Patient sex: F
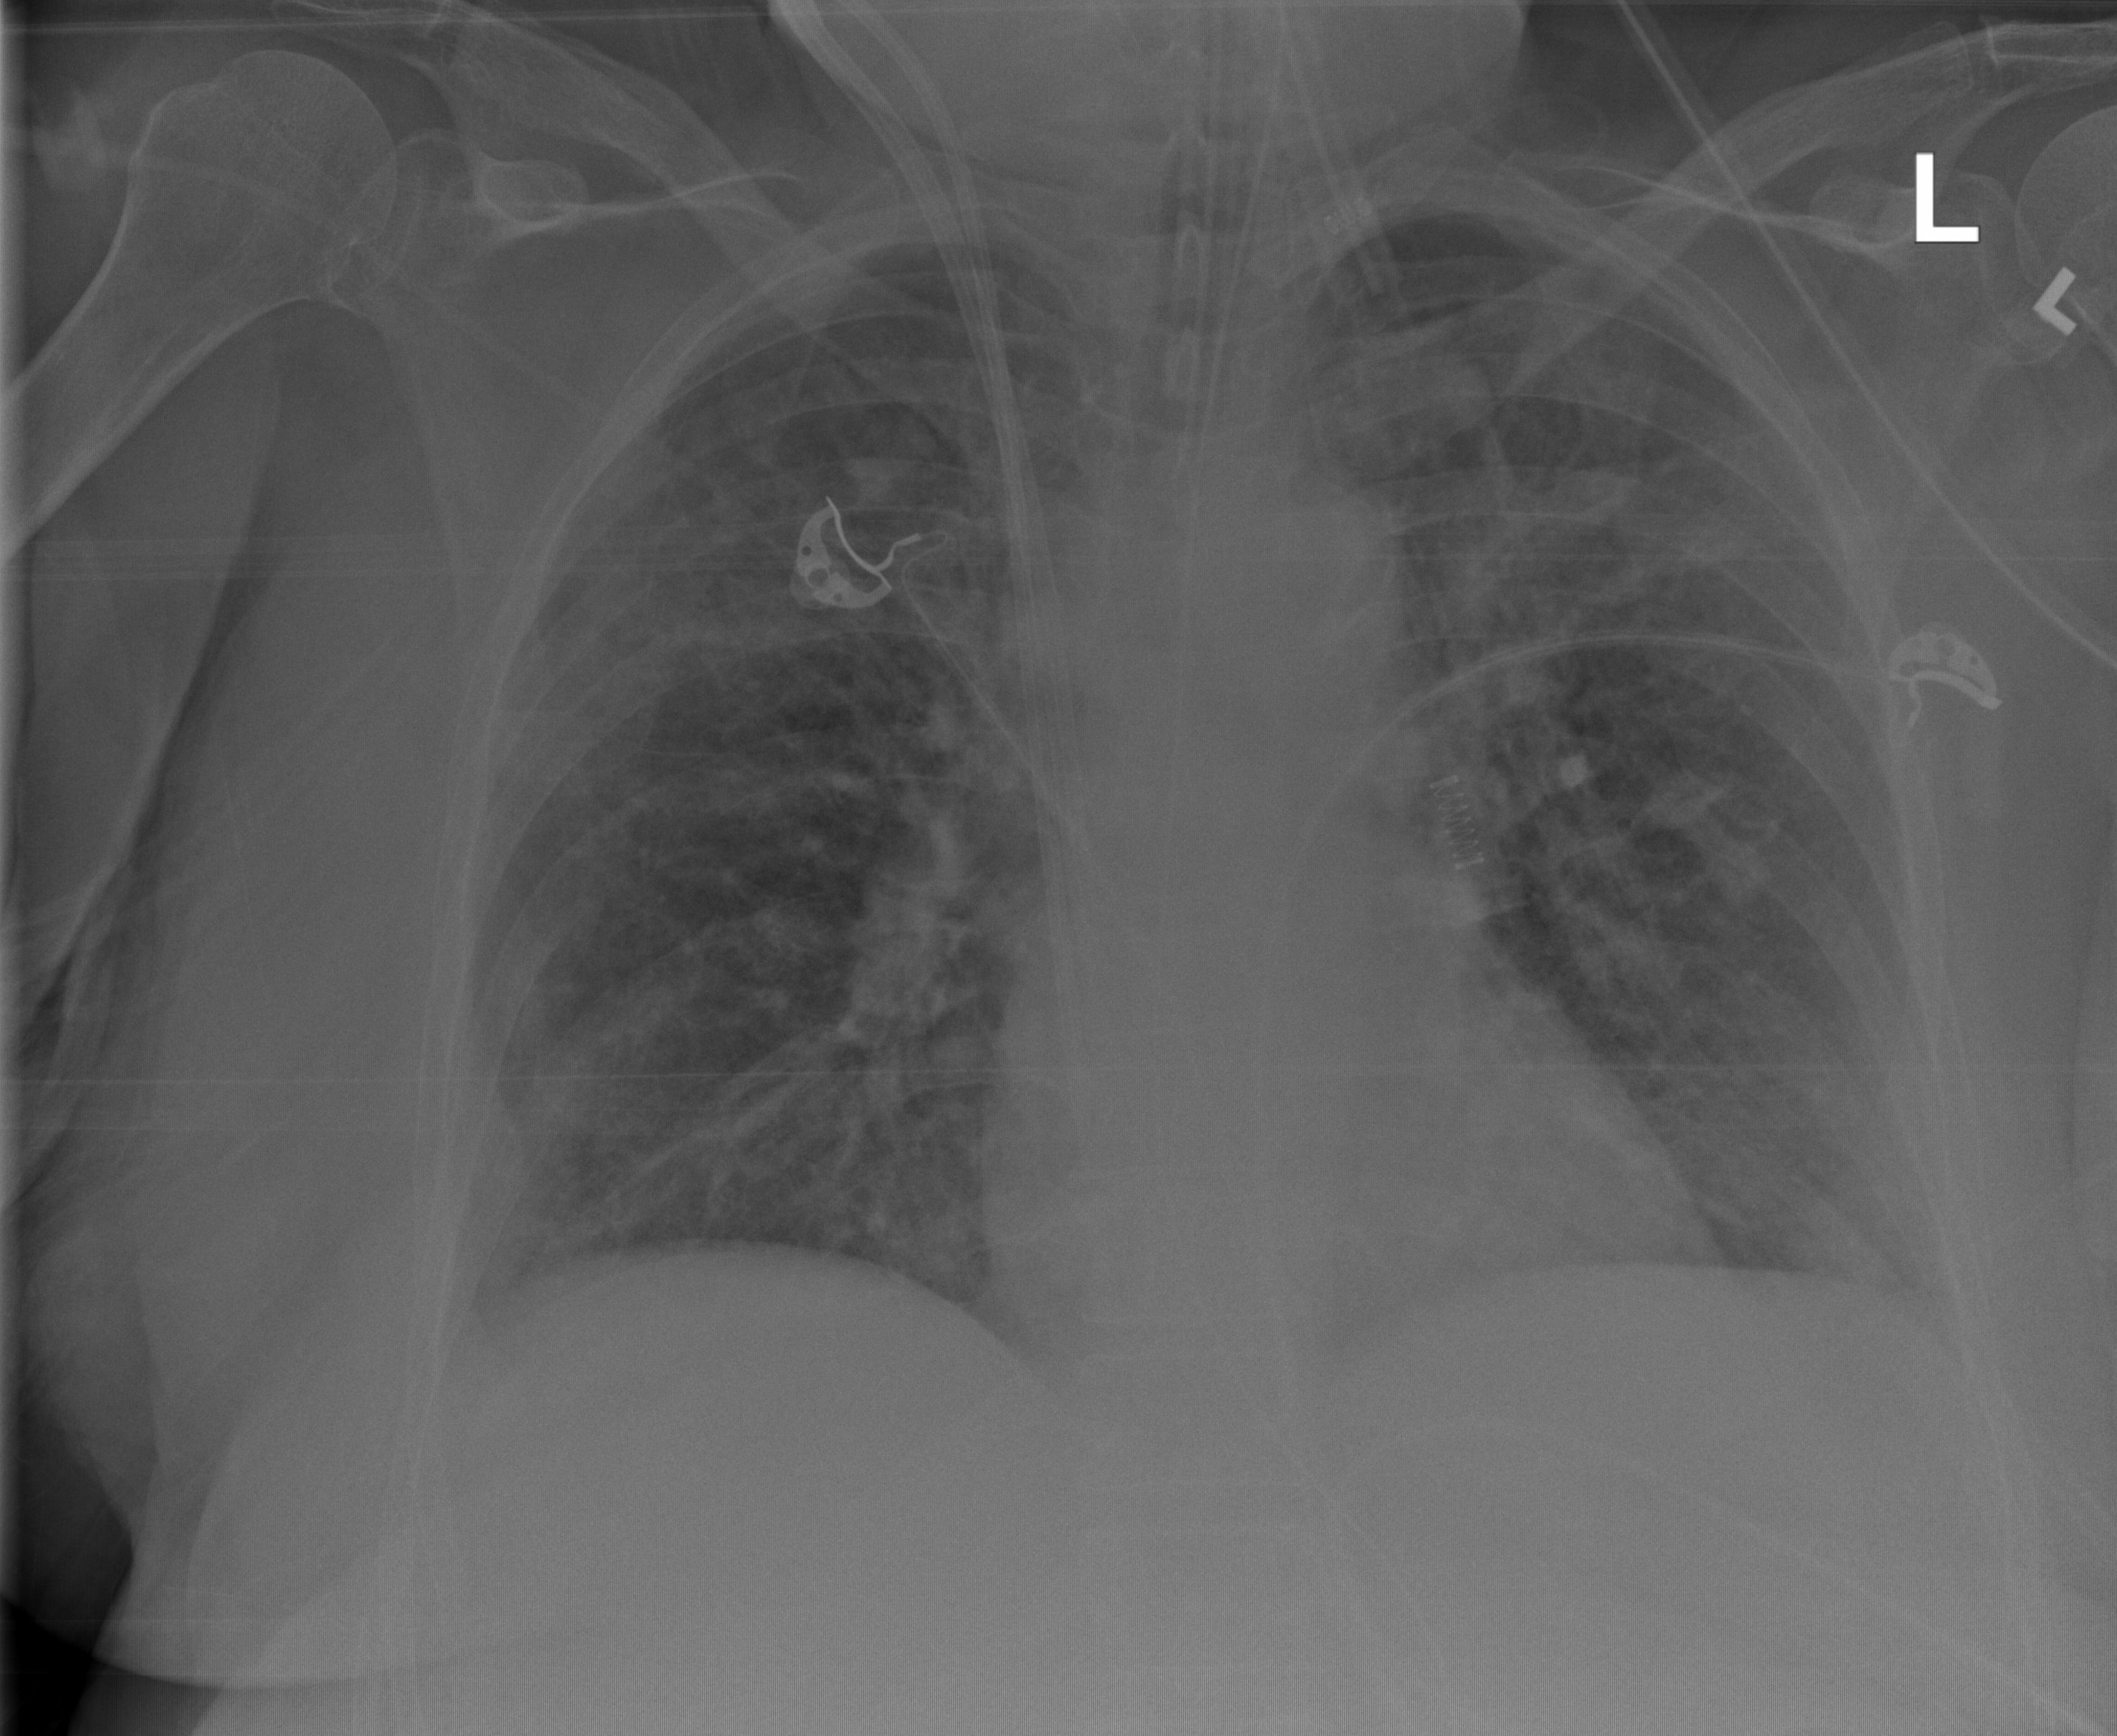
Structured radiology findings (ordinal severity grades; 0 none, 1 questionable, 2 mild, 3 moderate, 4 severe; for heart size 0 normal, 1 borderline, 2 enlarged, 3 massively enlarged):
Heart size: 0
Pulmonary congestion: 0
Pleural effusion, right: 0
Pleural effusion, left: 0
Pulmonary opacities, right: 2
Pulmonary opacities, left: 2
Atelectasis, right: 2
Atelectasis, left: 2